Question: I build a piece a bit of code in linux using:
'g++ -o main main.cpp -lncurses'
but for some reason it will not work correctly. The files which should look like this:
'''
_+____+____________________________________________________+
-_ ___+_++++++++++++++++++++++++++++++++++++++++++++++++++_+
++++_+_+____________________________-_- - - - - - - - - -_+
______+_+_
- -+_+_
_+-_ _______________________________________________+
_______-+ ____+
+++++++_+____________-________--__________________________-+
_______ + ___ _---_ __----- - -- -- - - - - - -+
_ _ _ _+__- - ----- - - --- ------------ - - -- -- - - -- +
+++++++_+++________________________________________________+
_________ ______ _ _ _ _ - -_ _ -- - -_ _ - - - - _+
-----------------------------------------------------------+
+
____________+____________+_______________+_________________+
- - - - - ----------- - -------------------- --------- -- +
_ _ _ _ _ _ -___ _ -__ - -_ -- -__- - -- ----------+
-----------------------------------------------------------+
____________-----____ ______________ ______ _____________+
_________ ________ _________ _________ ___________ _ +
------------- --------- - -----------+
___________________________________________________________+
___________________________________________________________+
++++++++++++++++++++++++++++++++++++++++++++++++++++++++++_+
++++++++++++++++++++++++++++++++++++++++++++++++++++++++++__
'''
But it ends up looking more like this:

And then, in addition the terminal acts weird after I finally quit the program so it seems that 'endwin()' isn't working.
Here is a copy of the full code:
'''
// Imports
#include <ncurses.h>
#include <fstream>
#include <cstring>
// Set Namespace
using namespace std;
// Set Contants
const int BOARD_HEIGHT = 25;
const int BOARD_WIDTH = 60;
// Global Varibles
char gameBoard [BOARD_WIDTH][BOARD_HEIGHT];
// Declare Functions
void createBoard(string);
void displayBoard();
void initCurses();
string getBoard(string);
// CHARACTER CLASS - All operations for the 'o'
class chr{
public:
int coor [2];
chr();
~chr();
void moveCenter(int, int);
char characterOn;
void win();
void loose();
void die();
int lives;
void displayLives();
private:
// char characterOn;
void spawn(int, int);
};
void getKeyMoveChar(chr*);
// Character Constructor
chr::chr(){
lives = 4;
chr::spawn(0,0);
}
// Destructor
chr::~chr(){
printw("
");
refresh();
}
// Die - Move the character to 0,0 and then loose a life
void chr::die(){
if(lives > 0){
gameBoard[coor[0]][coor[1]] = characterOn;
lives -= 1;
spawn(0,0);
}
else{
moveCenter(BOARD_WIDTH - 1, BOARD_HEIGHT -1);
}
}
// Win - Display "You win!" and close the program.
void chr::win(){
clear();
int row, col;
getmaxyx(stdscr,row,col);
char mesg[9] = "You win!";
mvprintw(row/2,(col-strlen(mesg))/2,"%s",mesg);
refresh();
}
// Loose - Display "You loose!" and close the program.
void chr::loose(){
clear();
int row, col;
getmaxyx(stdscr,row,col);
char mesg[11] = "You lose!";
mvprintw(row/2,(col-strlen(mesg))/2,"%s",mesg);
refresh();
}
// Spawn the character on the board
void chr::spawn(int x, int y){
coor[0] = x;
coor[1] = y;
characterOn = gameBoard[x][y];
gameBoard[x][y] = 'o';
}
// Move the character to another spot
void chr::moveCenter(int x, int y){
if(x > -1 && y > -1 && y <= BOARD_HEIGHT - 1 && x <= BOARD_WIDTH - 1 && gameBoard[x][y] != '+'){
if(characterOn == '-'){
int ox = x;
int oy = y;
if(x > coor[0]){x++;}
else if(x < coor[0]){x--;}
else if(y > coor[1]){y++;}
else if(y < coor[1]){y--;}
if(gameBoard[x][y] == '+'){
x = ox;
y = oy;
}
}
gameBoard[coor[0]][coor[1]] = characterOn;
coor[0] = x;
coor[1] = y;
characterOn = gameBoard[x][y];
gameBoard[coor[0]][coor[1]] = 'o';
}
}
// Display the live count at the bottom of the game.
void chr::displayLives(){
int row, col;
getmaxyx(stdscr,row,col);
mvprintw(row -1 ,0,"Lives: %d", lives - 1);
refresh();
}
// Main stuff
int main()
{
string BOARD_INPUT = getBoard("map3.txt");
createBoard(BOARD_INPUT);
chr player;
initCurses();
displayBoard();
while ((player.coor[0] != BOARD_WIDTH - 1 || player.coor[1] != BOARD_HEIGHT - 1) && player.lives != 0){
getKeyMoveChar(&player);
displayBoard();
if(player.characterOn == ' '){
player.die();
}
player.displayLives();
}
if(player.lives != 0){
player.win();
}
else{
player.loose();
}
getch();
endwin();
return 0;
}
void getKeyMoveChar(chr* player){
int ch;
ch = getch();
if(ch == KEY_LEFT){
player->moveCenter(player->coor[0] - 1, player->coor[1]);
}
else if(ch == KEY_RIGHT){
player->moveCenter(player->coor[0] + 1, player->coor[1]);
}
else if(ch == KEY_DOWN){
player->moveCenter(player->coor[0], player->coor[1] + 1);
}
else if(ch == KEY_UP){
player->moveCenter(player->coor[0], player->coor[1] - 1);
}
}
void initCurses(){
initscr();
raw();
noecho();
keypad(stdscr, TRUE);
resize_term(BOARD_HEIGHT + 3, BOARD_WIDTH + 3);
}
/*
+ Wall
- Ice
_ Ground
Hole
*/
// Read the map
string getBoard(string filename){
string board;
string line;
ifstream myfile (filename.c_str());
if(myfile.is_open()){
while(myfile.good()){
getline (myfile,line);
board += line;
}
myfile.close();
}
else{
printw("Error opening map.txt.");
}
return board;
}
// Create map from string
void createBoard(string inputString){
for(int i=0;i<BOARD_HEIGHT;i++){
for(int j=0;j<BOARD_WIDTH;j++){
gameBoard[j][i] = inputString[i*BOARD_WIDTH + j];
}
}
}
void displayBoard(){
move(0,0);
for(int i=0;i<BOARD_HEIGHT;i++){
for(int j=0;j<BOARD_WIDTH;j++){
addch(gameBoard[j][i]);
}
printw("
");
}
refresh();
}
'''
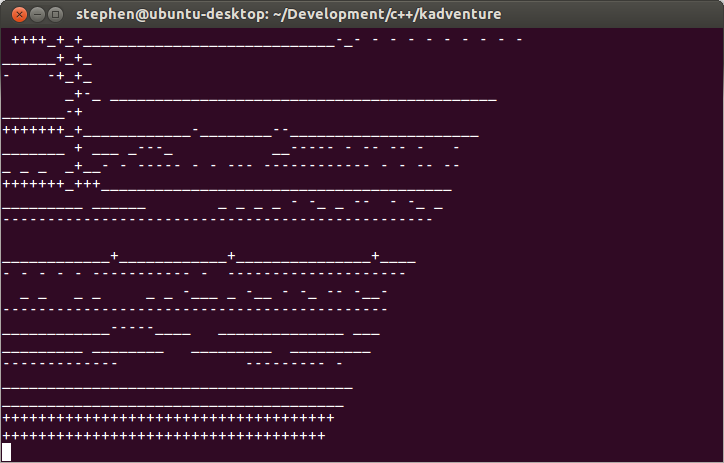
Answer: For the first problem:
The display is probably wrong because you have DOS line endings in your map data file. (It looks OK to me if I run your code after pasting your map data into a file called 'map3.txt'; but it looks very similar to your screenshot if I change the file to use DOS line endings: 'getline()' reads up to '
' but does not strip out the '
'.)
For the second problem:
'endwin()' itself is working fine; the problem here is that it's not the last thing to be called: there are subsequent calls to 'printw()' and 'refresh()' from the '~chr()' destructor when 'player' is destroyed as it goes out of scope at the end of 'main()'.